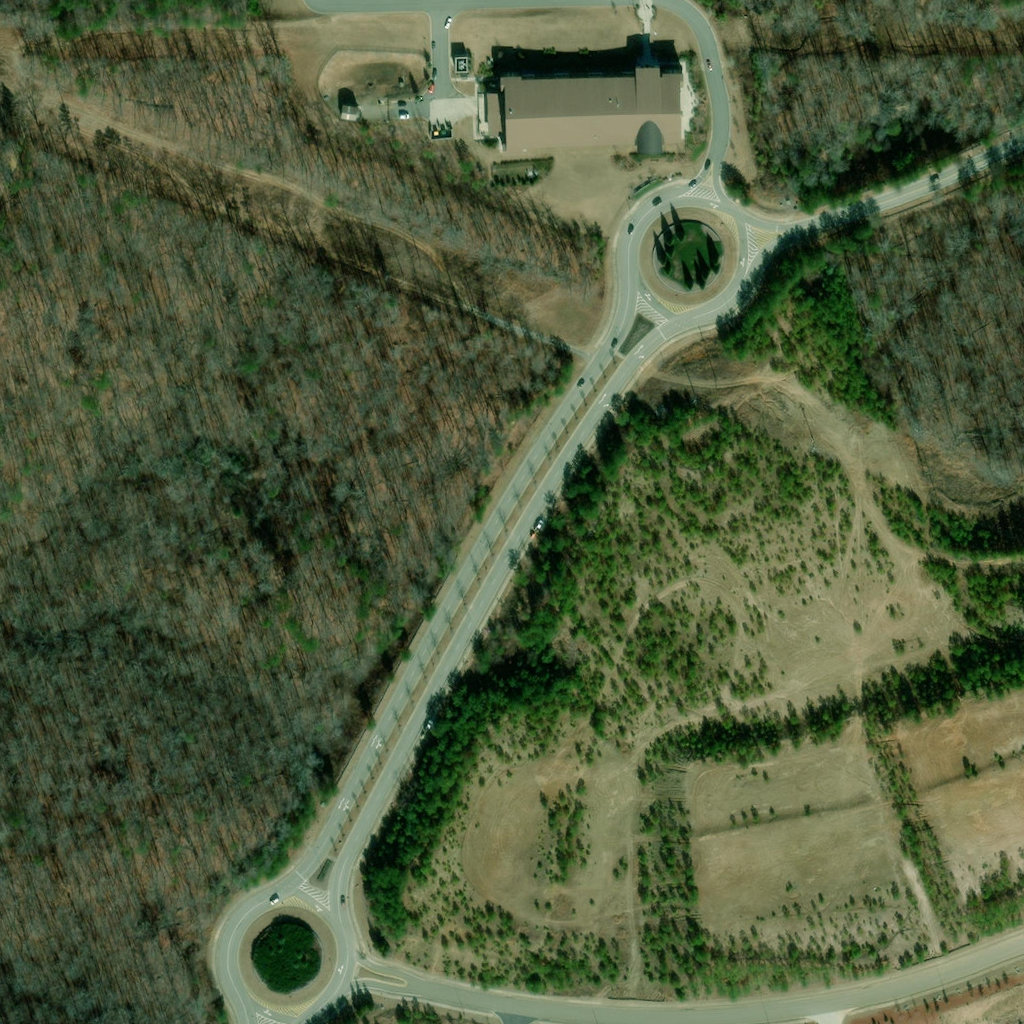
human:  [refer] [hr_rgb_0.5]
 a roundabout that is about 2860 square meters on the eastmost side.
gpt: <box>[[59, 18, 74, 32, 0]]</box>